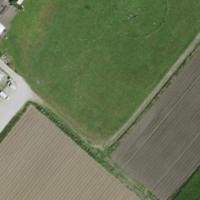
EUNIS habitat code: 24
Species observed at this site:
Urtica dioica